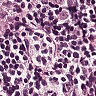
Metastatic tissue present: yes